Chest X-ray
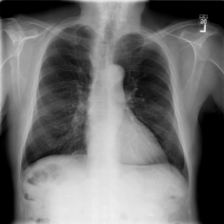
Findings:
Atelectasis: negative
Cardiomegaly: negative
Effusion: negative
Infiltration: negative
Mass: negative
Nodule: negative
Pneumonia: negative
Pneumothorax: negative
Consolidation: negative
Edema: negative
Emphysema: negative
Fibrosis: negative
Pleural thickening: negative
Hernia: negative